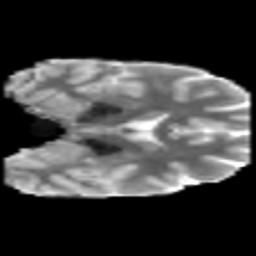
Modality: MD
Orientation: coronal
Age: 22
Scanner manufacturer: philips
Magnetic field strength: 3 T
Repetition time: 8.6 s
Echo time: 0.127 s